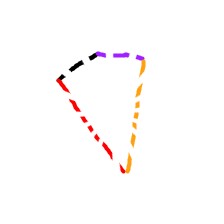
Shape: kite